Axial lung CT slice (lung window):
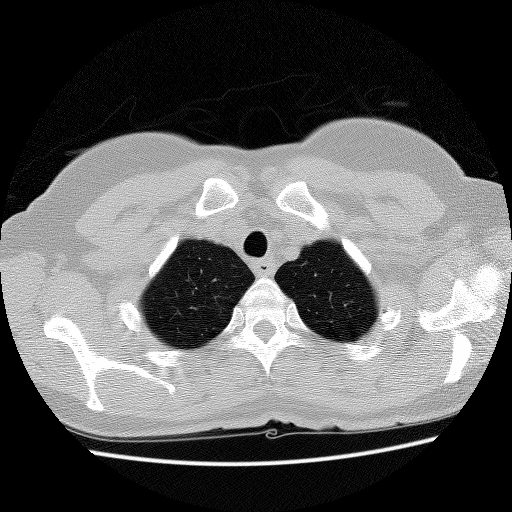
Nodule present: no